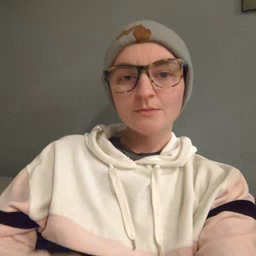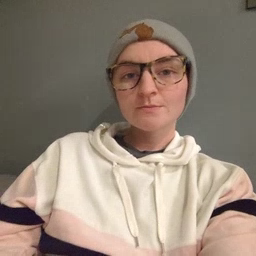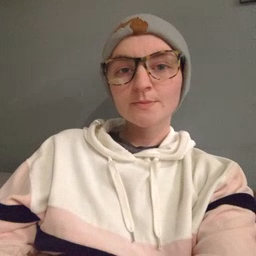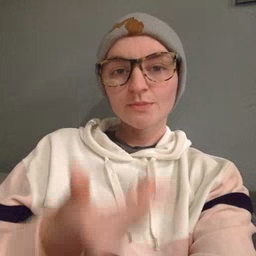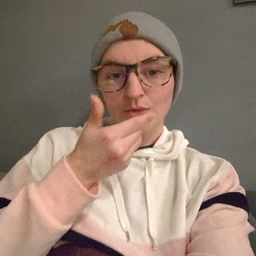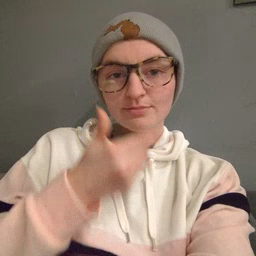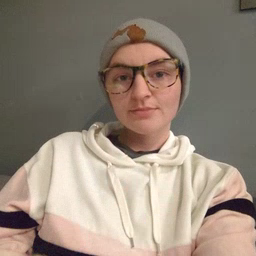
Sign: pizza